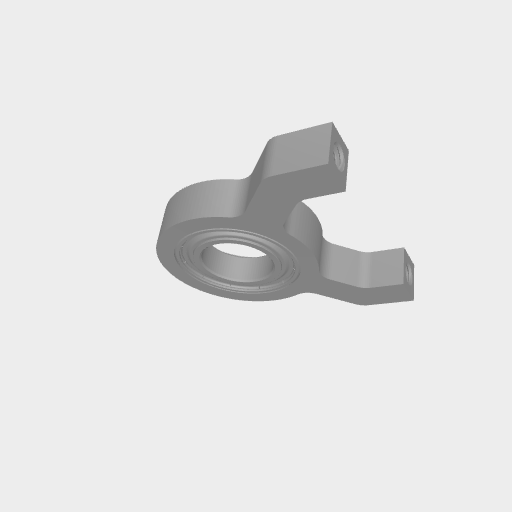
Part: Side1Post2PillowBlock12ID